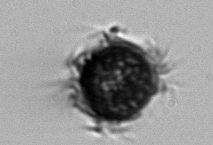
Label: Mesodinium